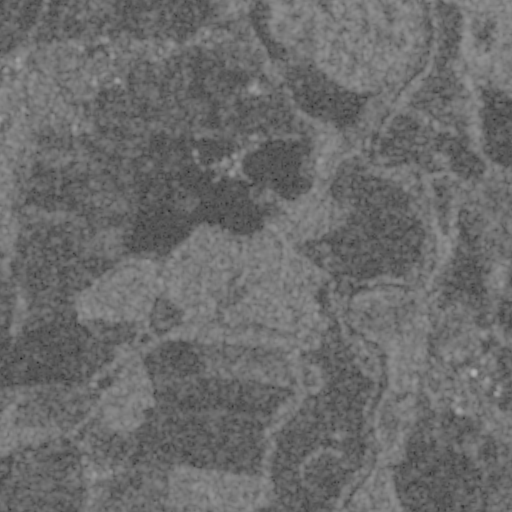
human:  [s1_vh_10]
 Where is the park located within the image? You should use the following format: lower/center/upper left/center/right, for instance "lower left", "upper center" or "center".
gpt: The park is located in the lower right of the image.
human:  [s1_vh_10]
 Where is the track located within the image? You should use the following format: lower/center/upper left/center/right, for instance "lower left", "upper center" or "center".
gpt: There is no track in the image.

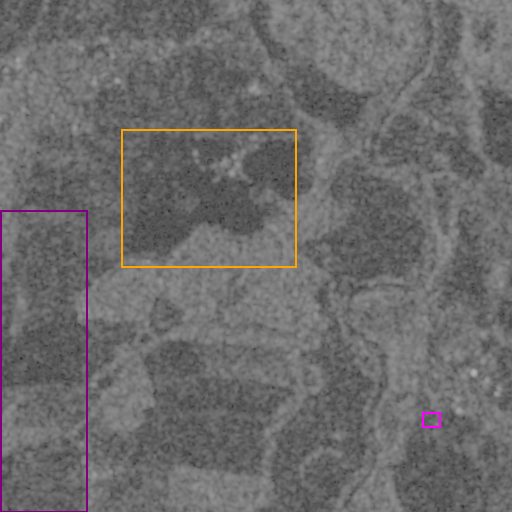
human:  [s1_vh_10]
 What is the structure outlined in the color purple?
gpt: The structure outlined in purple is a crop field.
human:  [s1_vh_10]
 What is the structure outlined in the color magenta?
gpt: The structure outlined in magenta is a park.
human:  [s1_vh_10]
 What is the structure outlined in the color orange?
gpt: The structure outlined in orange is a quarry.
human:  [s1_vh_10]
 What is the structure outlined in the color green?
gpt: There is no green outline.